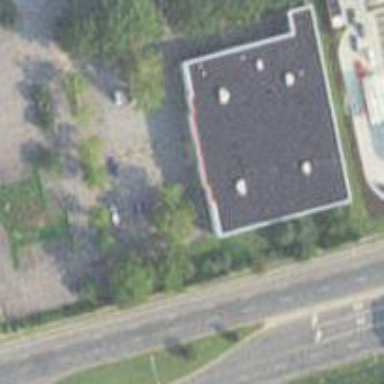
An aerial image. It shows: Building.